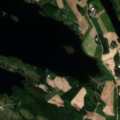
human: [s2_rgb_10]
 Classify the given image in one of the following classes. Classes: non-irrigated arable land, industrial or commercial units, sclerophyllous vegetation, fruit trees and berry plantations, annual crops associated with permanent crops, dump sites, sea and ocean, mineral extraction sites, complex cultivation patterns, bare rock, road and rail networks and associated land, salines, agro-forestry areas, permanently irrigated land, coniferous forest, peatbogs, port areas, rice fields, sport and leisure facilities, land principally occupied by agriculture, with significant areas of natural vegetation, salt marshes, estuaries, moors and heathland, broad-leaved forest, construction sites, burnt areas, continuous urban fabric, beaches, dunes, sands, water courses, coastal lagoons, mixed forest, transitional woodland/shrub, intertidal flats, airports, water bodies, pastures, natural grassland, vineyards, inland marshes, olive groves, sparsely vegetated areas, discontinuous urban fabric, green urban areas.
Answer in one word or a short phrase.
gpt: land principally occupied by agriculture, with significant areas of natural vegetation, mixed forest, water bodies